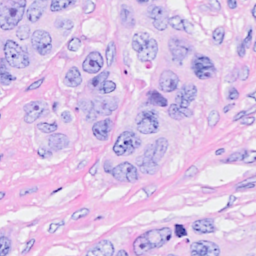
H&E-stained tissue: Breast